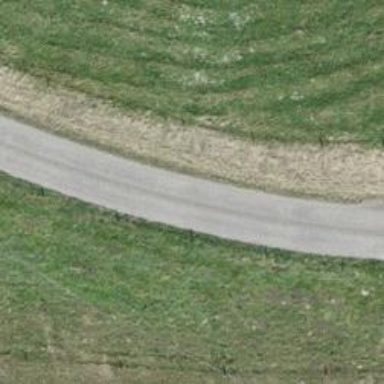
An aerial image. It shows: Service road with high-quality grade 1 track surface.